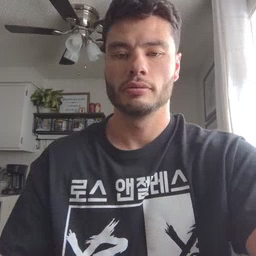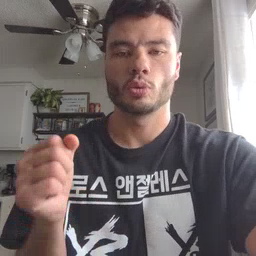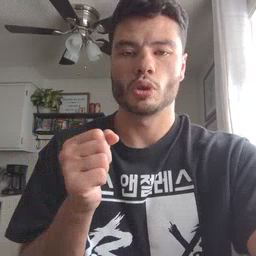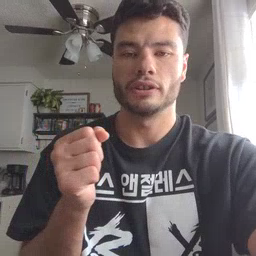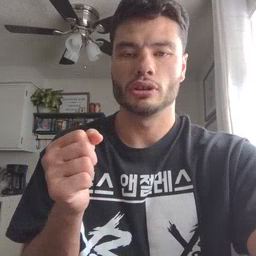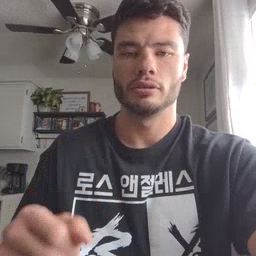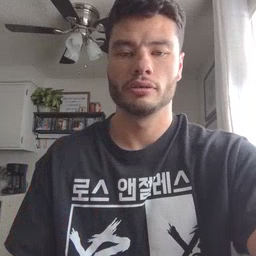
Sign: refrigerator